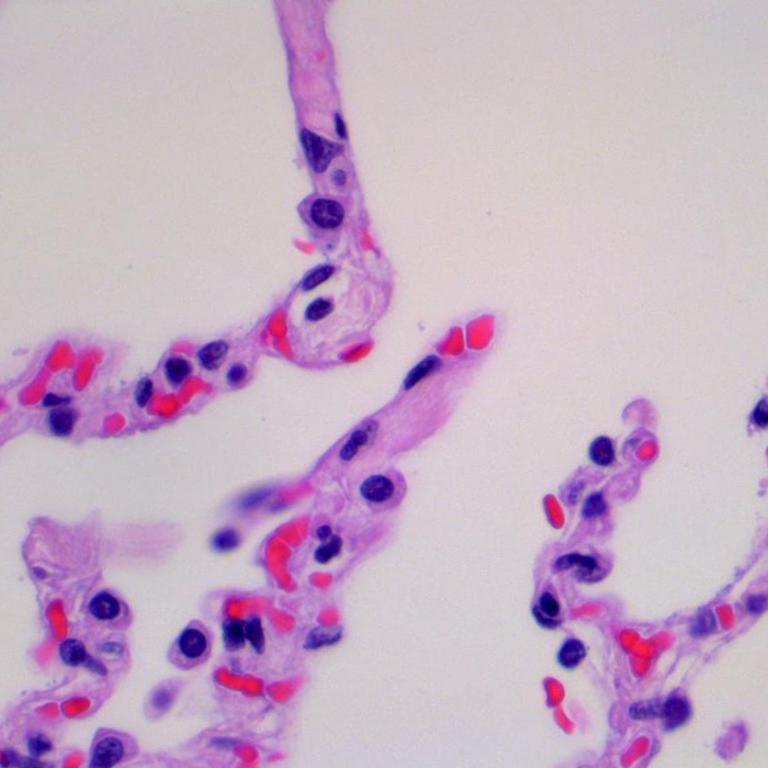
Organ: lung
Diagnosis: benign